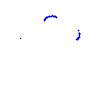
Particle: proton